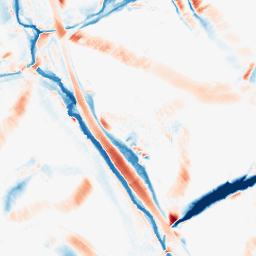
Category: morphological
Decomposition family: morphological_diamond
Decomposition parameters: operation: average
radius: 15
Upsampling method: bspline
Upsampling parameters: scale: 2
Upsampling scale: 2